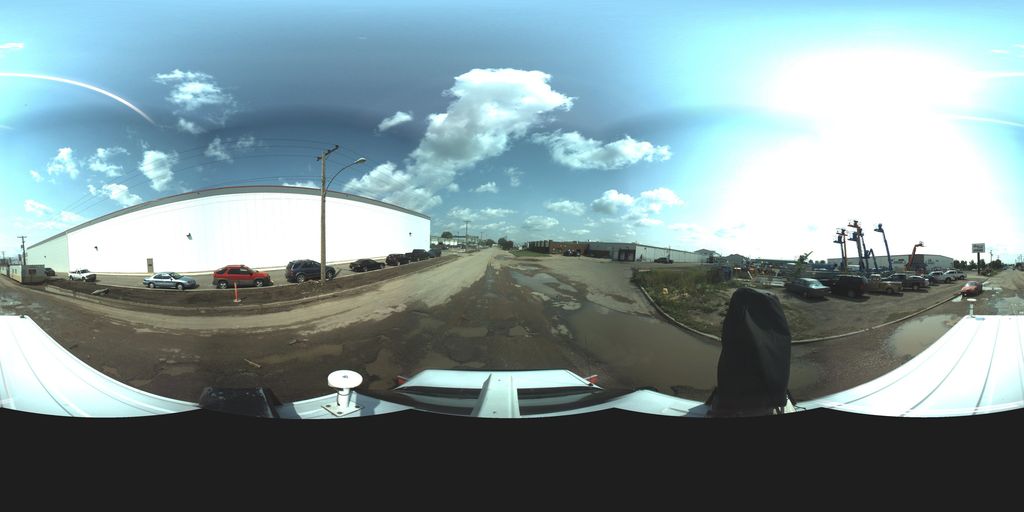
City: saskatoon